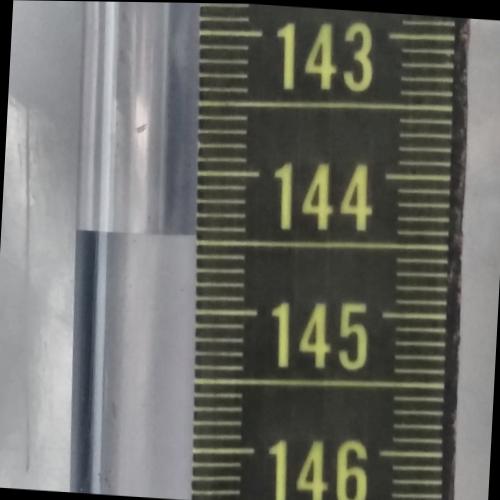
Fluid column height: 144.5 cm